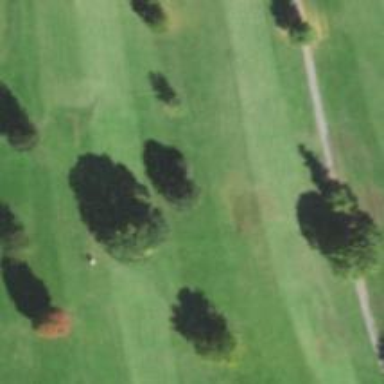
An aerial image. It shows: View of golf hole.